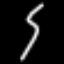
Label: squiggle